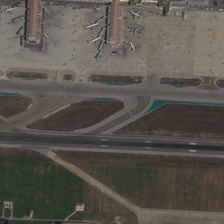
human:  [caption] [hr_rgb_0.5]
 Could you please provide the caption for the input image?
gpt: some planes are parked in an airport near runway .

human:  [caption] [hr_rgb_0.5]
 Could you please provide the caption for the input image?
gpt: some planes are parked in an airport near runway .

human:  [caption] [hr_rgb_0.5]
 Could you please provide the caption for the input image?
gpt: some planes are parked in an airport near runway .

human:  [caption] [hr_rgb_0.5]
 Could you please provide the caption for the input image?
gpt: some planes are parked in an airport near runway .

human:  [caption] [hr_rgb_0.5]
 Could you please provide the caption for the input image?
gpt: some planes are parked in an airport near runway .